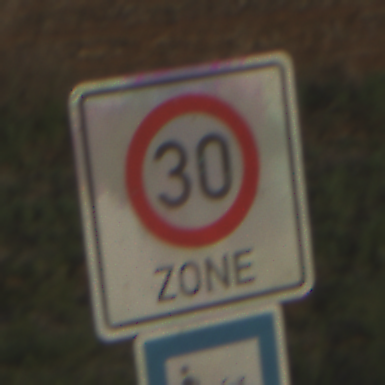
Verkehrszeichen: BeginnZone30
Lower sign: SackgasseRadverkehrFussgaengerDurchlaessig
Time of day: SunriseSunset
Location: Outdoor (Nature)
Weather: Clear
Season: NotSpecified
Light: Natural